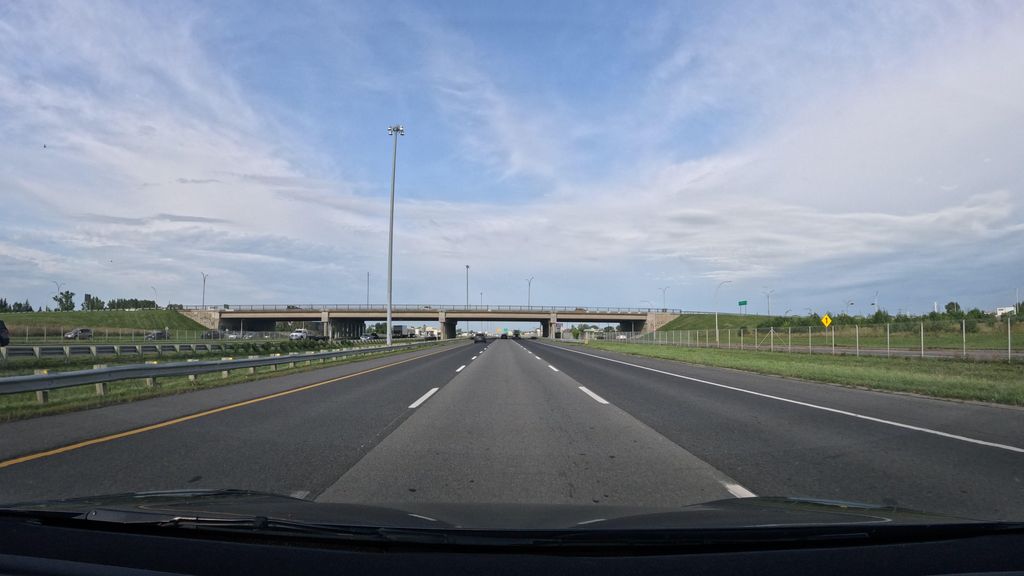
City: montreal